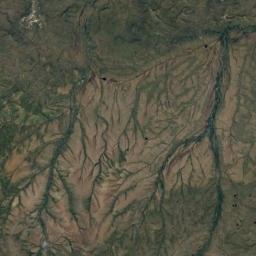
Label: mountain